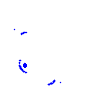
Particle: pion